Field crop: tomato
Growth stage: 1
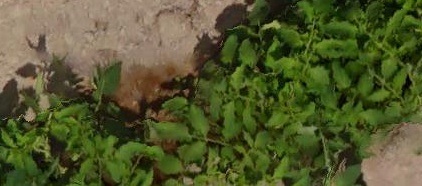
Species: tomato